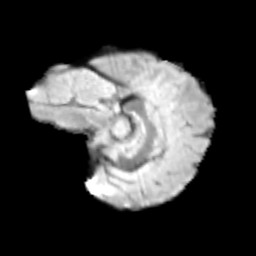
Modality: T2w
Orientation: sagittal
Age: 11
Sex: male
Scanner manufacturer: siemens
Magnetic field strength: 3 T
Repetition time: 3.8 s
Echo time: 0.07 s